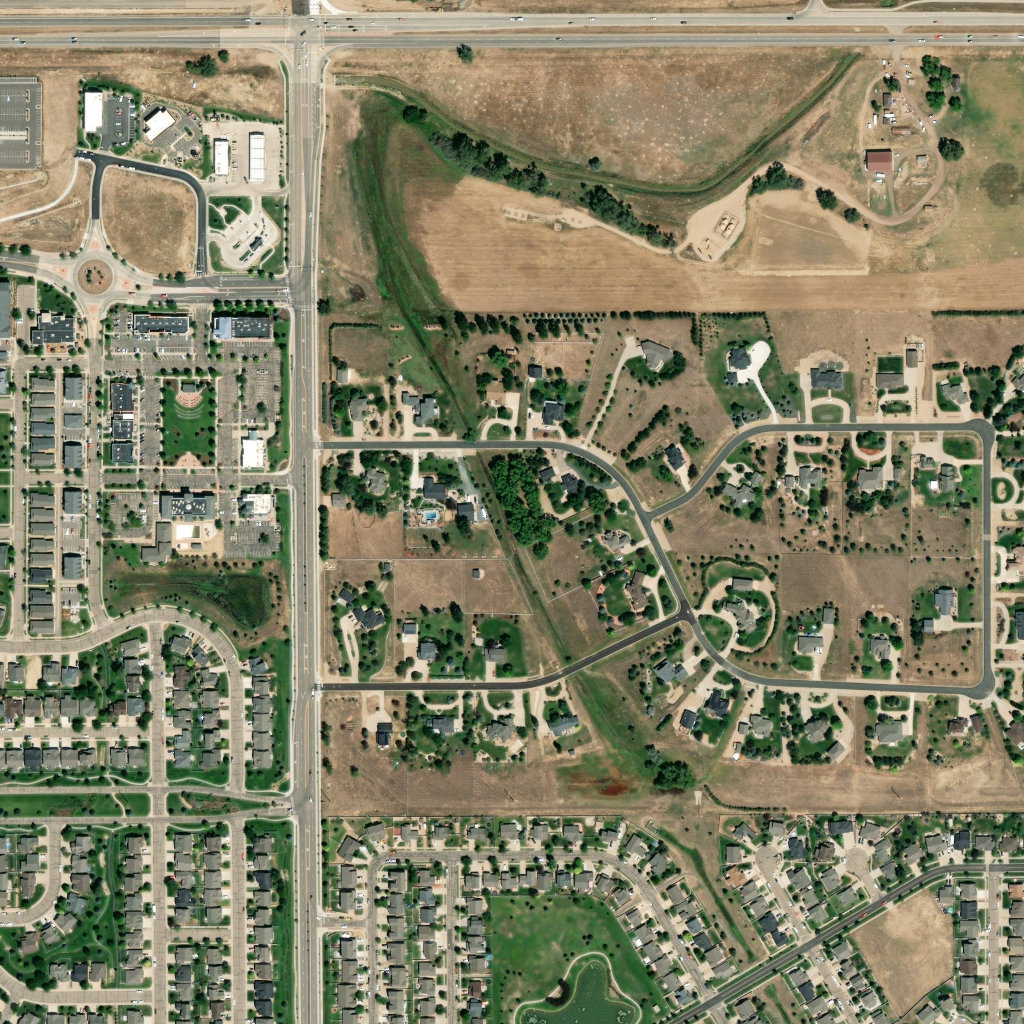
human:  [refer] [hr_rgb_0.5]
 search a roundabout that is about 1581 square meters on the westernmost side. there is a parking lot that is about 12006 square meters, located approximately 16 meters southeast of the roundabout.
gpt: <box>[[6, 24, 12, 30, 0]]</box>